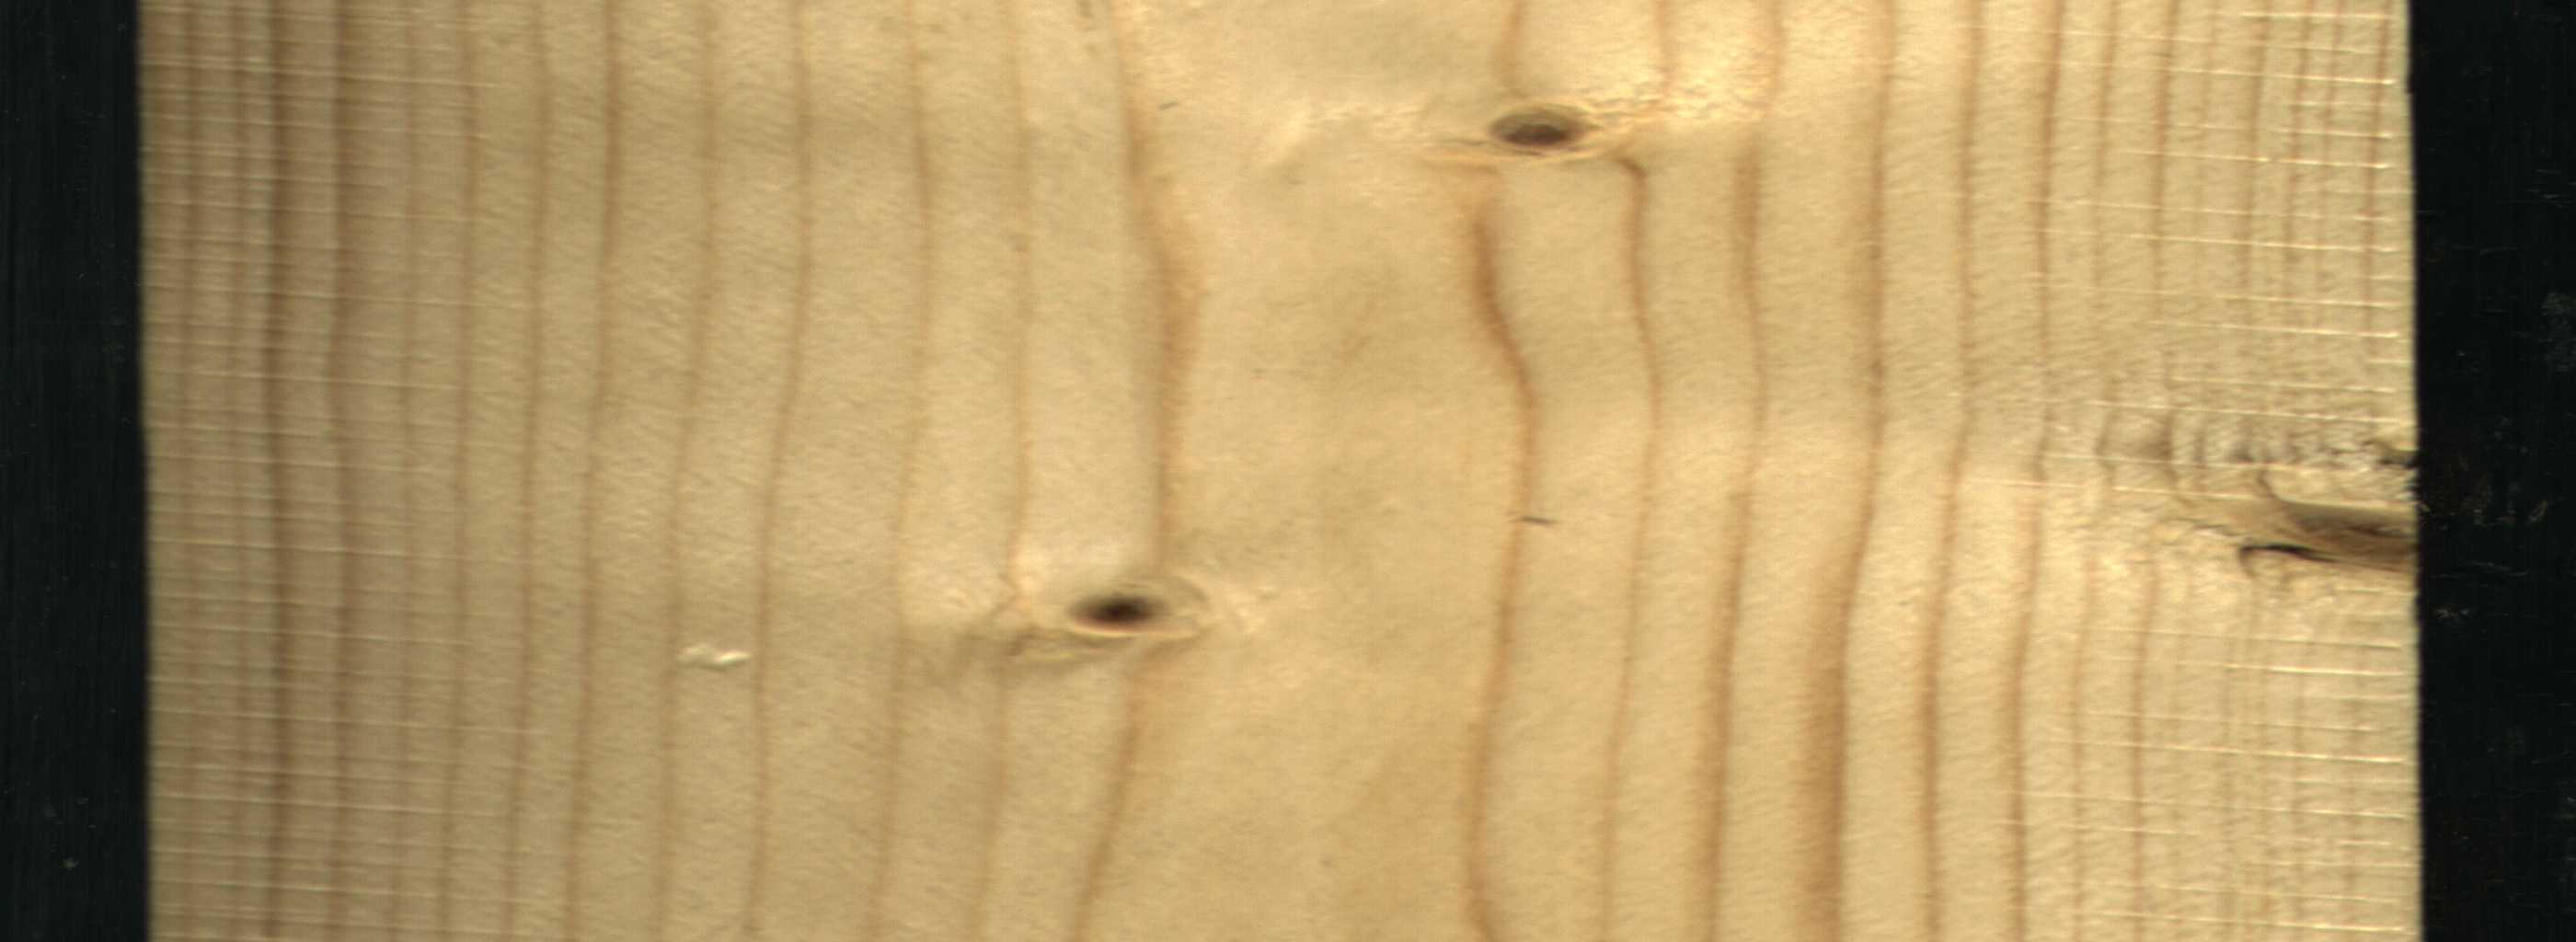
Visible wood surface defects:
Live_Knot
Live_Knot
Live_Knot